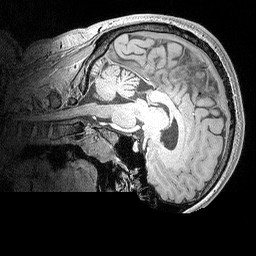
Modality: MP2RAGE
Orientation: sagittal
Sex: male
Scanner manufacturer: siemens
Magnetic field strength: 3 T
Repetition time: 5 s
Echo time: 0.00292 s